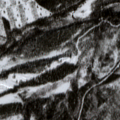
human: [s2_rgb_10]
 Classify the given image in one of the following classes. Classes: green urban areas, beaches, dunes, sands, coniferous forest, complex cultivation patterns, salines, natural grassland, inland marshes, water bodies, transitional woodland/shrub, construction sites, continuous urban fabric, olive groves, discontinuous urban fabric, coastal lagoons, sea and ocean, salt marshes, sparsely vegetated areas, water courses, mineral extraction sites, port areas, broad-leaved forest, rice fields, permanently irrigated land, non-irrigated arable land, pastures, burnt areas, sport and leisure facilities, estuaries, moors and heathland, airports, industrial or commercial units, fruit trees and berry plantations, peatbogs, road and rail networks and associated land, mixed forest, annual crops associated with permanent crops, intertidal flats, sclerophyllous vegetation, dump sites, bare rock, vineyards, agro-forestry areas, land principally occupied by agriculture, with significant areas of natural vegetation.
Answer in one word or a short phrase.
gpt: coniferous forest, mixed forest, transitional woodland/shrub